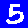
Digit: 5